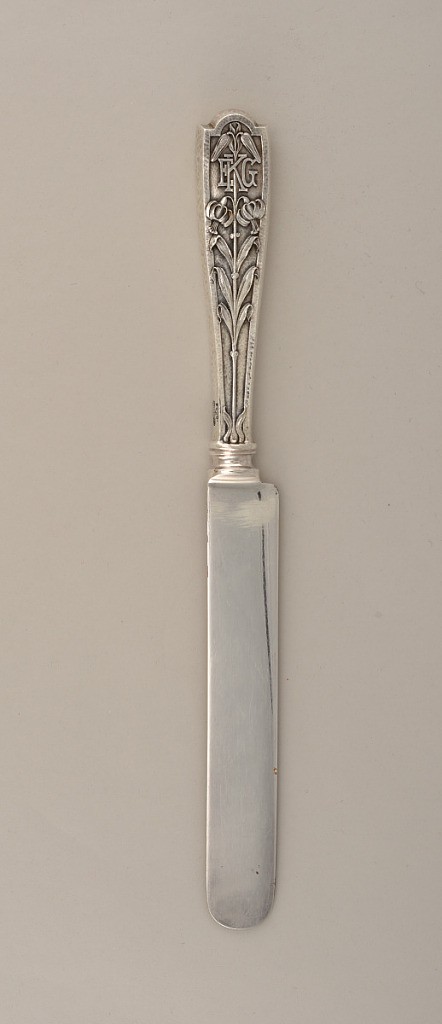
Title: Dinner Knife from Rockledge Service
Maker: George Washington Maher, American, 1864–1926
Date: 1911–12
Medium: silver
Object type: knife
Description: Dinner knife, part of flatware service designed in "Martelé" silver for "Rockledge Estate" in Winona, Minnesota. Long straight rectangular blade with rounded tip. Waisted join, leading to four-sided hollow handle, with gently rounded sides, widening towards terminal. Obverse and reverse decorated with lily motif within border, stemming from join of handle continuing up handle with three sets of mirroring leaves on either side of central stem, terminating in mirroring lily blossoms encasing mongram 'EKG.' Terminal in form of segmented or flat arch. Textured hammered surface visible throughout handle.